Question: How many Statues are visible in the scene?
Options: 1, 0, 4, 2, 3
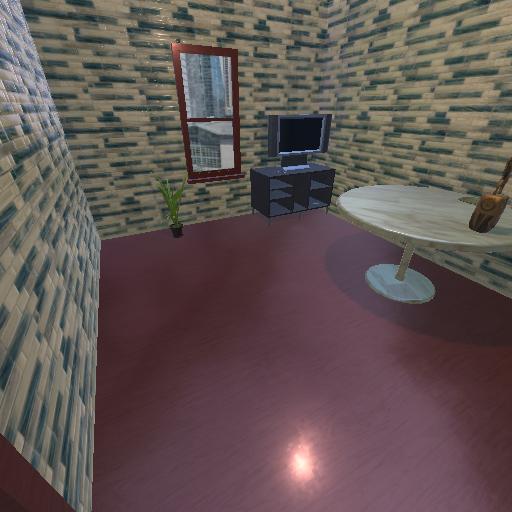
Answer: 1